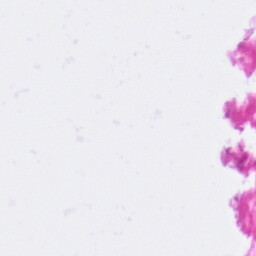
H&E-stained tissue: Pancreatic